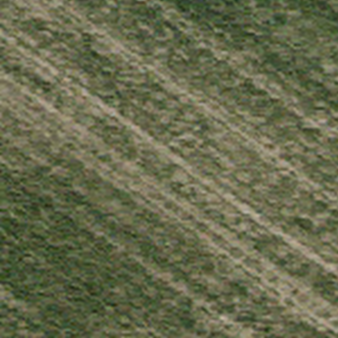
Label: other